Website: lowes
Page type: payment
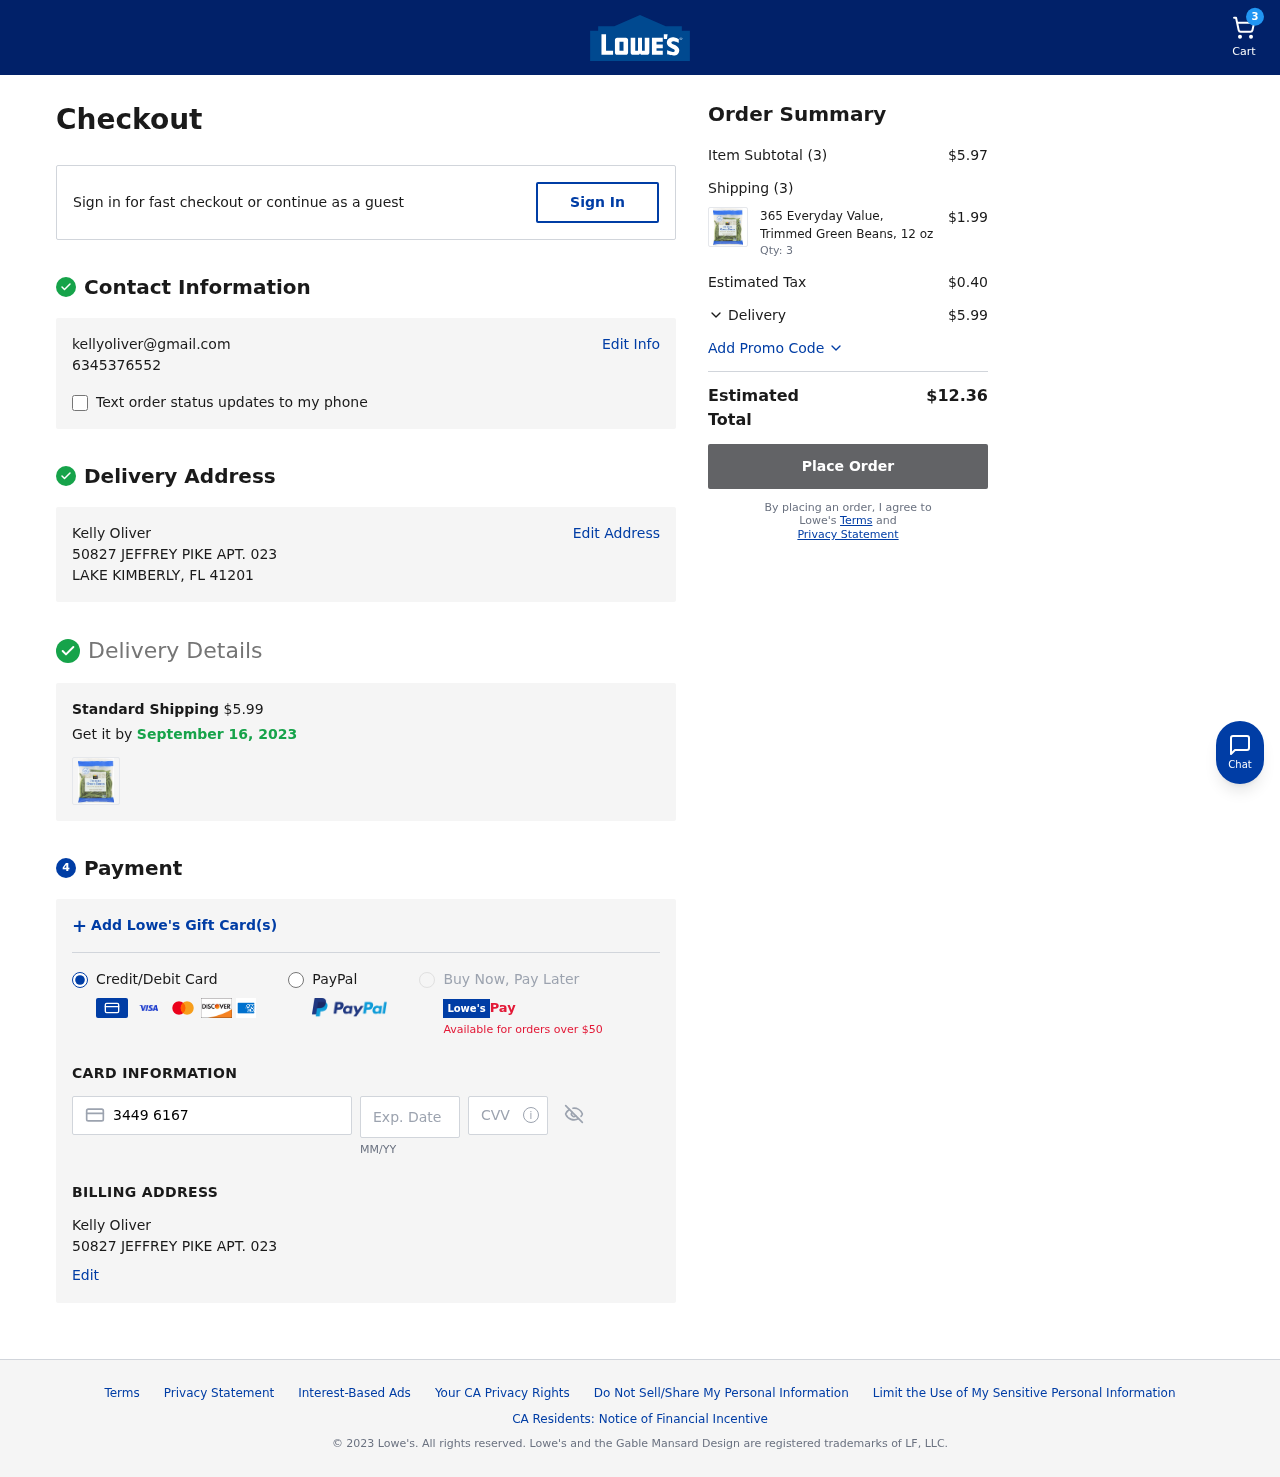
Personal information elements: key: PII_CARD_CVV
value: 5318
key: PII_CARD_EXPIRY
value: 10/28
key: PII_CARD_NUMBER
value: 3449 6167 5694 382
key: PII_EMAIL
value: kellyoliver@gmail.com
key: PII_FULLNAME
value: Kelly Oliver
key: PII_FULLNAME2
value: Kelly Oliver
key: PII_PHONE
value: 6345376552
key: PII_STREET
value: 50827 JEFFREY PIKE APT. 023
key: PII_STREET2
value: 50827 JEFFREY PIKE APT. 023
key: PII_CITY_STATE_ZIP
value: LAKE KIMBERLY, FL 41201
Product elements: key: PRODUCT1_NAME
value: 365 Everyday Value, Trimmed Green Beans, 12 oz
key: PRODUCT1_PRICE
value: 1.99
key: PRODUCT1_QUANTITY
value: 3
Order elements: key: ORDER_NUM_ITEMS
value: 3
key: ORDER_SHIPPING_COST
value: $5.99
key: ORDER_DELIVERY_DATE
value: September 16, 2023
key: ORDER_SUBTOTAL
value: $5.97
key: ORDER_NUM_ITEMS2
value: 3
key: ORDER_TAX
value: $0.40
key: ORDER_SHIPPING_COST2
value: $5.99
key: ORDER_TOTAL
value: $12.36